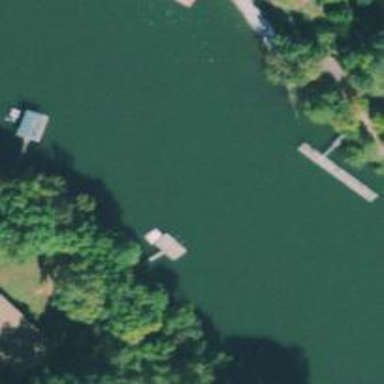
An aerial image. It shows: Dock by the waterway.